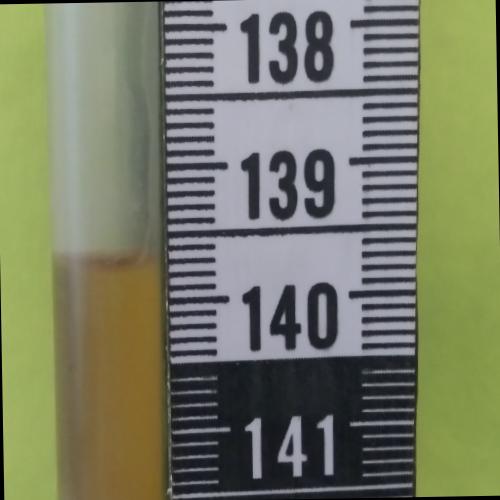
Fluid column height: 139.7 cm